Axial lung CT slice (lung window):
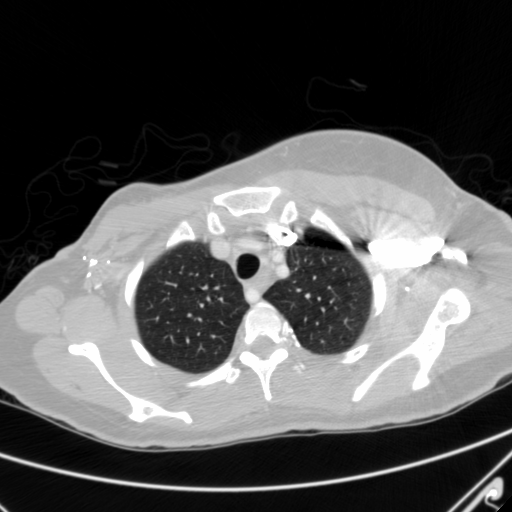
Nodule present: no